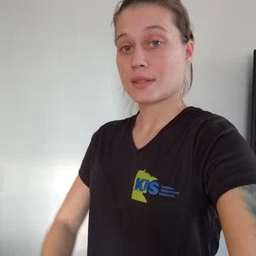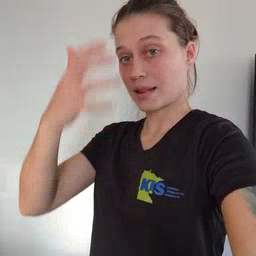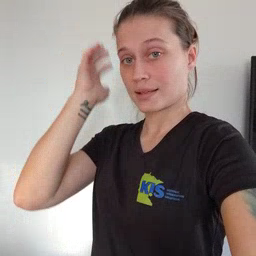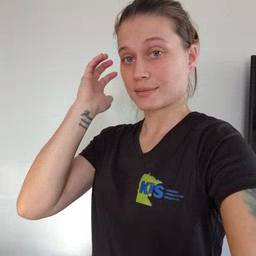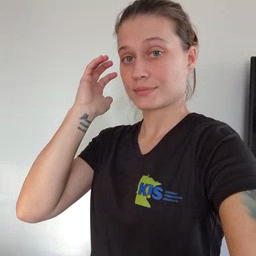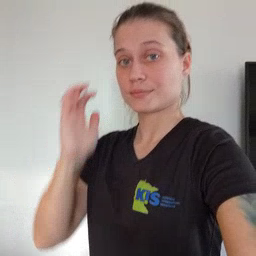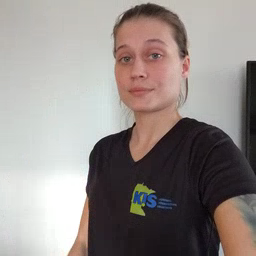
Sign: lion